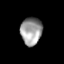
Tissue: lung
Cell type: Epithelial cells
Senescence score: 0.2157
Nuclear area (px): 577
Mean DAPI intensity: 154.957